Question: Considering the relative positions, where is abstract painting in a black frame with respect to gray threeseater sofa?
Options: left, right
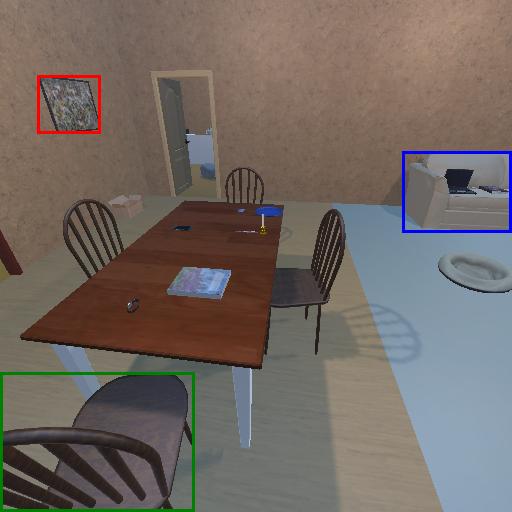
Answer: left